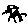
Label: bird